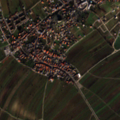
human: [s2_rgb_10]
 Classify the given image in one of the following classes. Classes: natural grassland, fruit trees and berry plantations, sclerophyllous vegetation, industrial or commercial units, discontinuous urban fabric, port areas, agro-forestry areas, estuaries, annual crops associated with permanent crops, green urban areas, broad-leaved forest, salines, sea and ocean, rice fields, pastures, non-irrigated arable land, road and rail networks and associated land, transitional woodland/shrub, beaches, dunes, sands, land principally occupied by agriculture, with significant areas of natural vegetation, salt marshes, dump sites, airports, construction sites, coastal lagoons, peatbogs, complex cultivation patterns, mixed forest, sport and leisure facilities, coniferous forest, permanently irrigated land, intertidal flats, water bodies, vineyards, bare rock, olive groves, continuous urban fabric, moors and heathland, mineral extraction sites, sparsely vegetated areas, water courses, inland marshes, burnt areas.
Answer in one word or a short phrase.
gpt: continuous urban fabric, discontinuous urban fabric, vineyards, land principally occupied by agriculture, with significant areas of natural vegetation